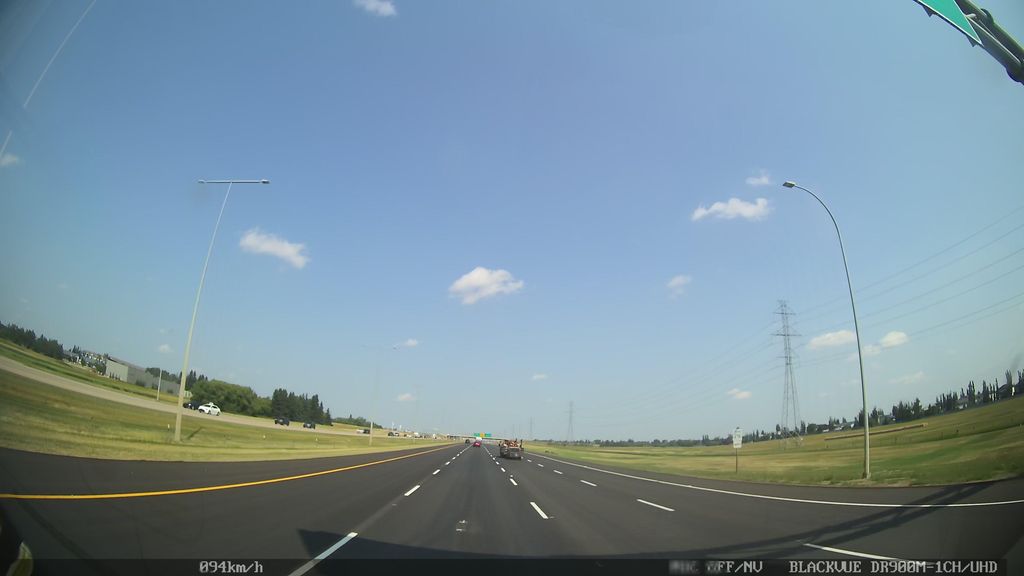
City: edmonton